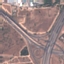
Land use / land cover: Highway